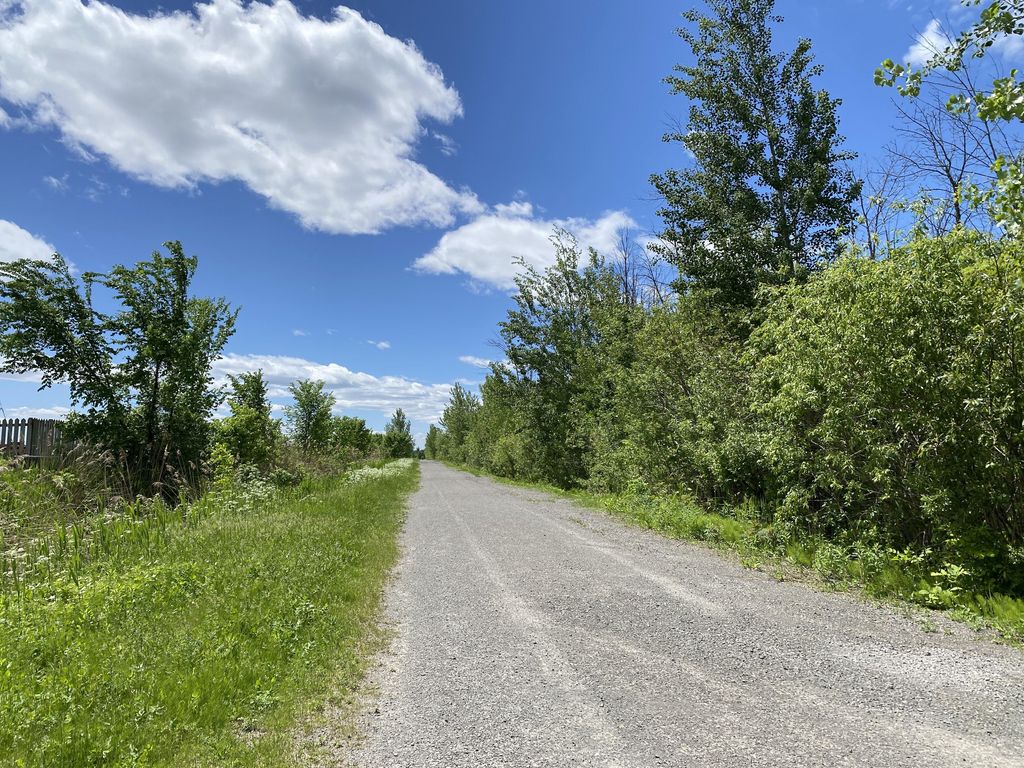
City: montreal